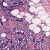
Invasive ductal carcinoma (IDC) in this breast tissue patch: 1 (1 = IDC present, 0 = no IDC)